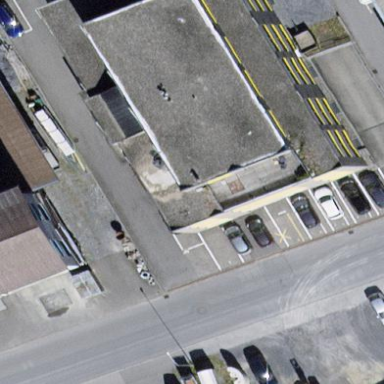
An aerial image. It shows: Industrial building.